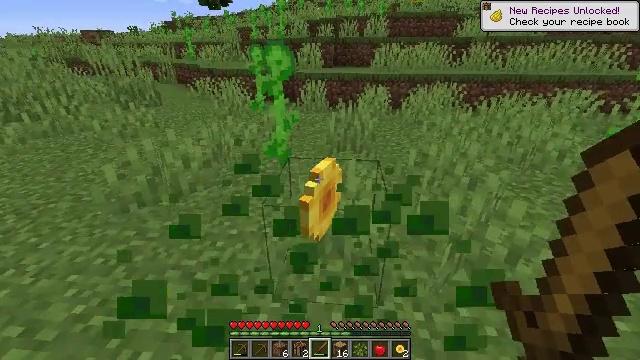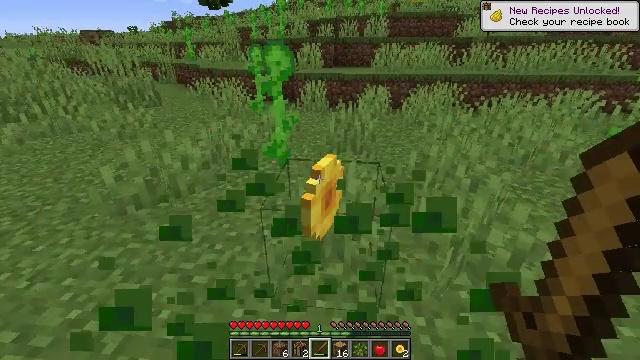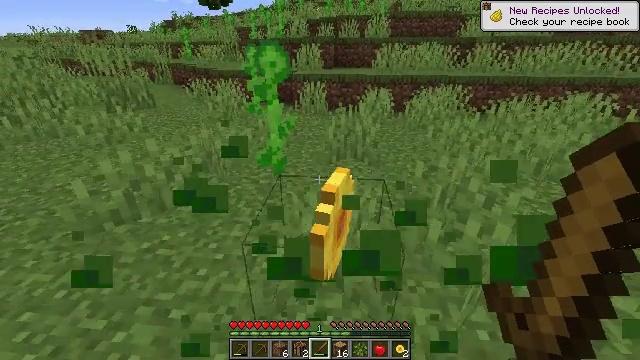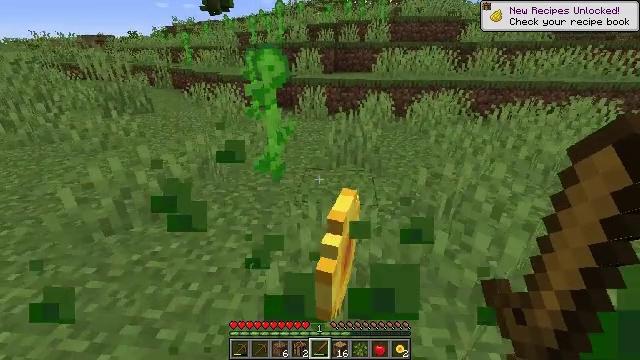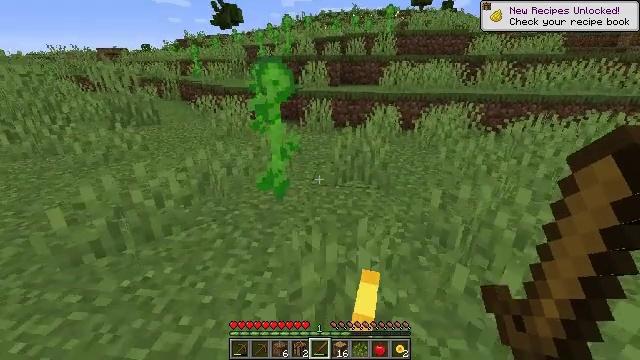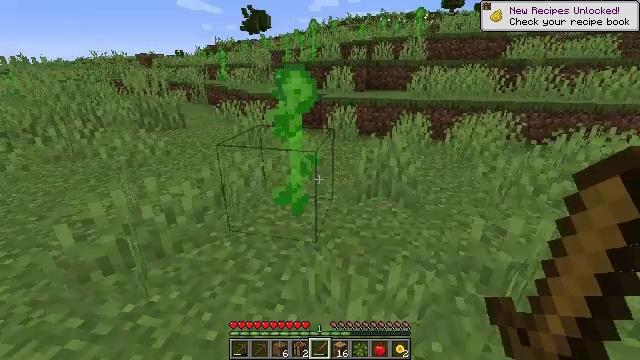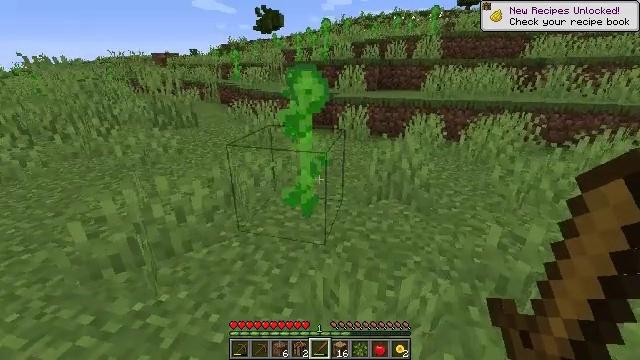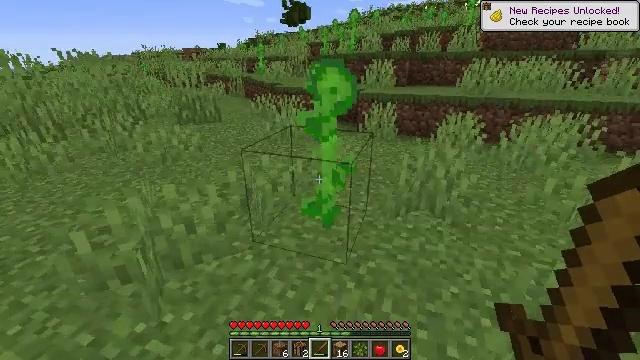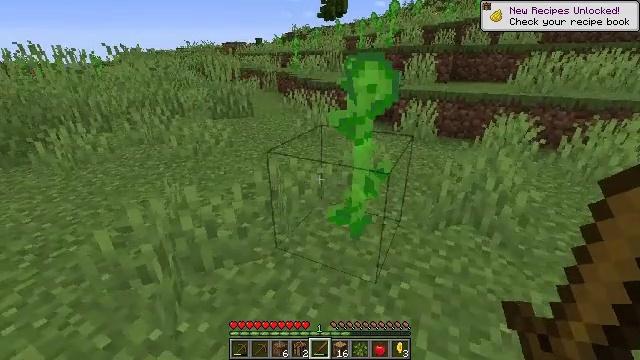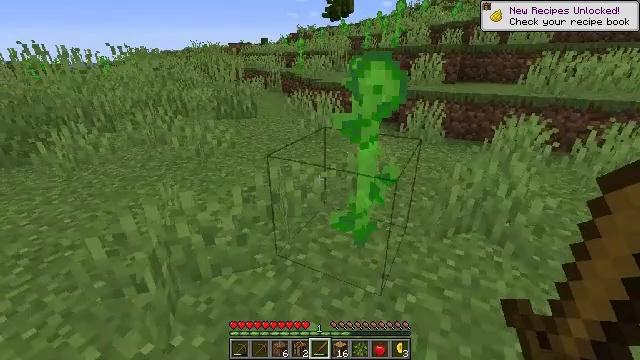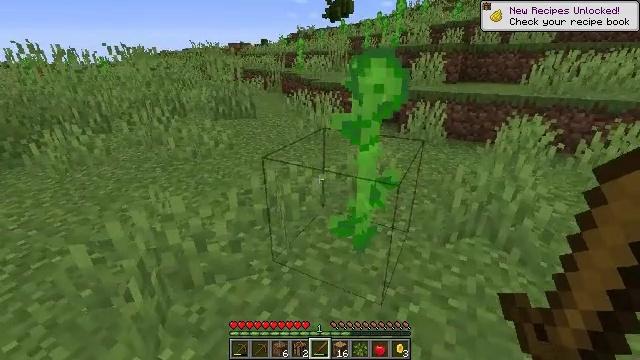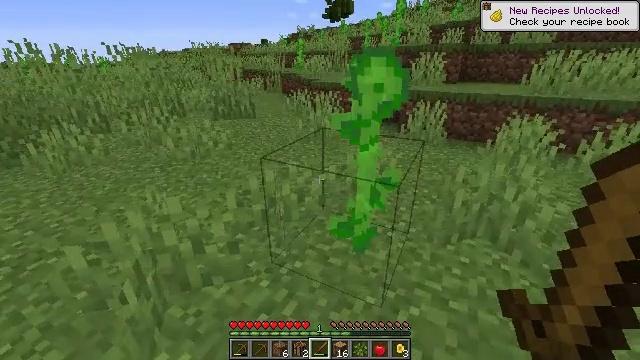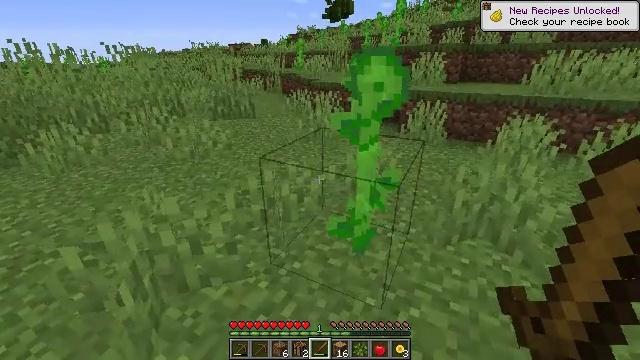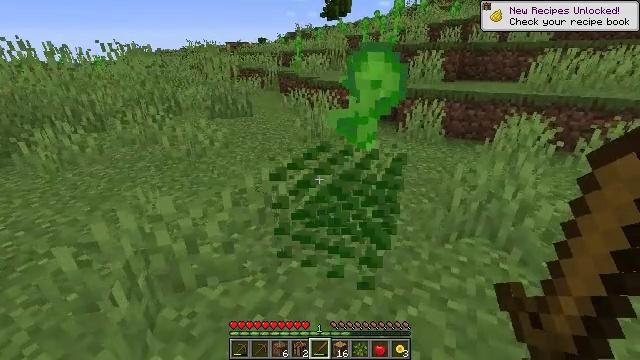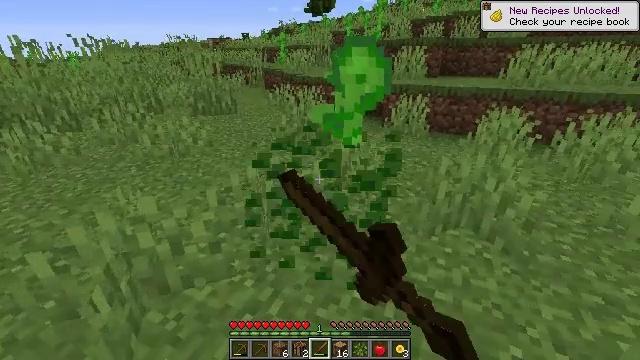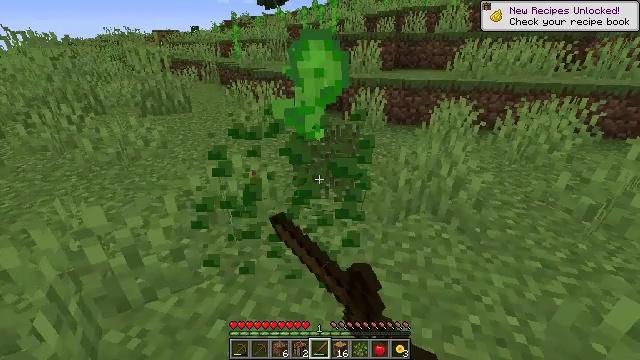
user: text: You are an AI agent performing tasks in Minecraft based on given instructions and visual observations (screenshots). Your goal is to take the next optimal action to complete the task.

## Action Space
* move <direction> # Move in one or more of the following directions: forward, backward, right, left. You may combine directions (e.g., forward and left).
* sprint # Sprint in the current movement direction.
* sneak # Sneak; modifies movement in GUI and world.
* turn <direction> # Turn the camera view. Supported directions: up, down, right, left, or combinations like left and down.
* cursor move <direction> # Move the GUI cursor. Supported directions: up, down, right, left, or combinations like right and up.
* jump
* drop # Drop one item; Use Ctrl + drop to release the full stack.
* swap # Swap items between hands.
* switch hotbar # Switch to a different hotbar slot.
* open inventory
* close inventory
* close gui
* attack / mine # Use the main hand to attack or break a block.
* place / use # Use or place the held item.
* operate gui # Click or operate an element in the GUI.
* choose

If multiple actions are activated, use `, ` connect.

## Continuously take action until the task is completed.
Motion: motion action
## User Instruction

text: Gather a tall sunflower.
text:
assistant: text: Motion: move forward
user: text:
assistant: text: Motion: move forward
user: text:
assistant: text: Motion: move forward
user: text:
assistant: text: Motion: move forward, turn left and up
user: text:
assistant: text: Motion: move forward, turn left
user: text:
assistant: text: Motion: move forward, turn left
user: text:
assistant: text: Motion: move forward, turn left and down
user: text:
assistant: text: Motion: move forward, turn left and down
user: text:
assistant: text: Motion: turn left
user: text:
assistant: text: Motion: no_op
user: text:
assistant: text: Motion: no_op
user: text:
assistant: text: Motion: no_op
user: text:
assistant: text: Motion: attack / mine
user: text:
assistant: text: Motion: turn right, attack / mine
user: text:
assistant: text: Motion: turn right and down, attack / mine
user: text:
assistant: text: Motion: attack / mine
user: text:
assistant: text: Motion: no_op
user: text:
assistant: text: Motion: no_op
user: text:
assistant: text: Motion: no_op